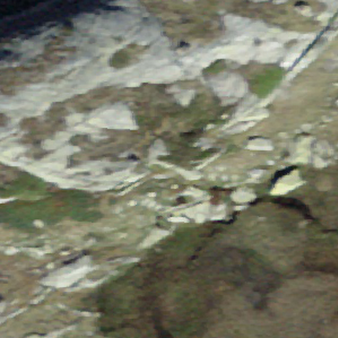
Label: bouldering_area